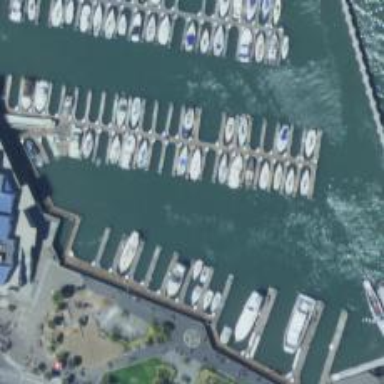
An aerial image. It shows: Man-made pier.